Field crop: tomato
Growth stage: 1
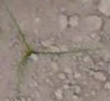
Species: cyperus